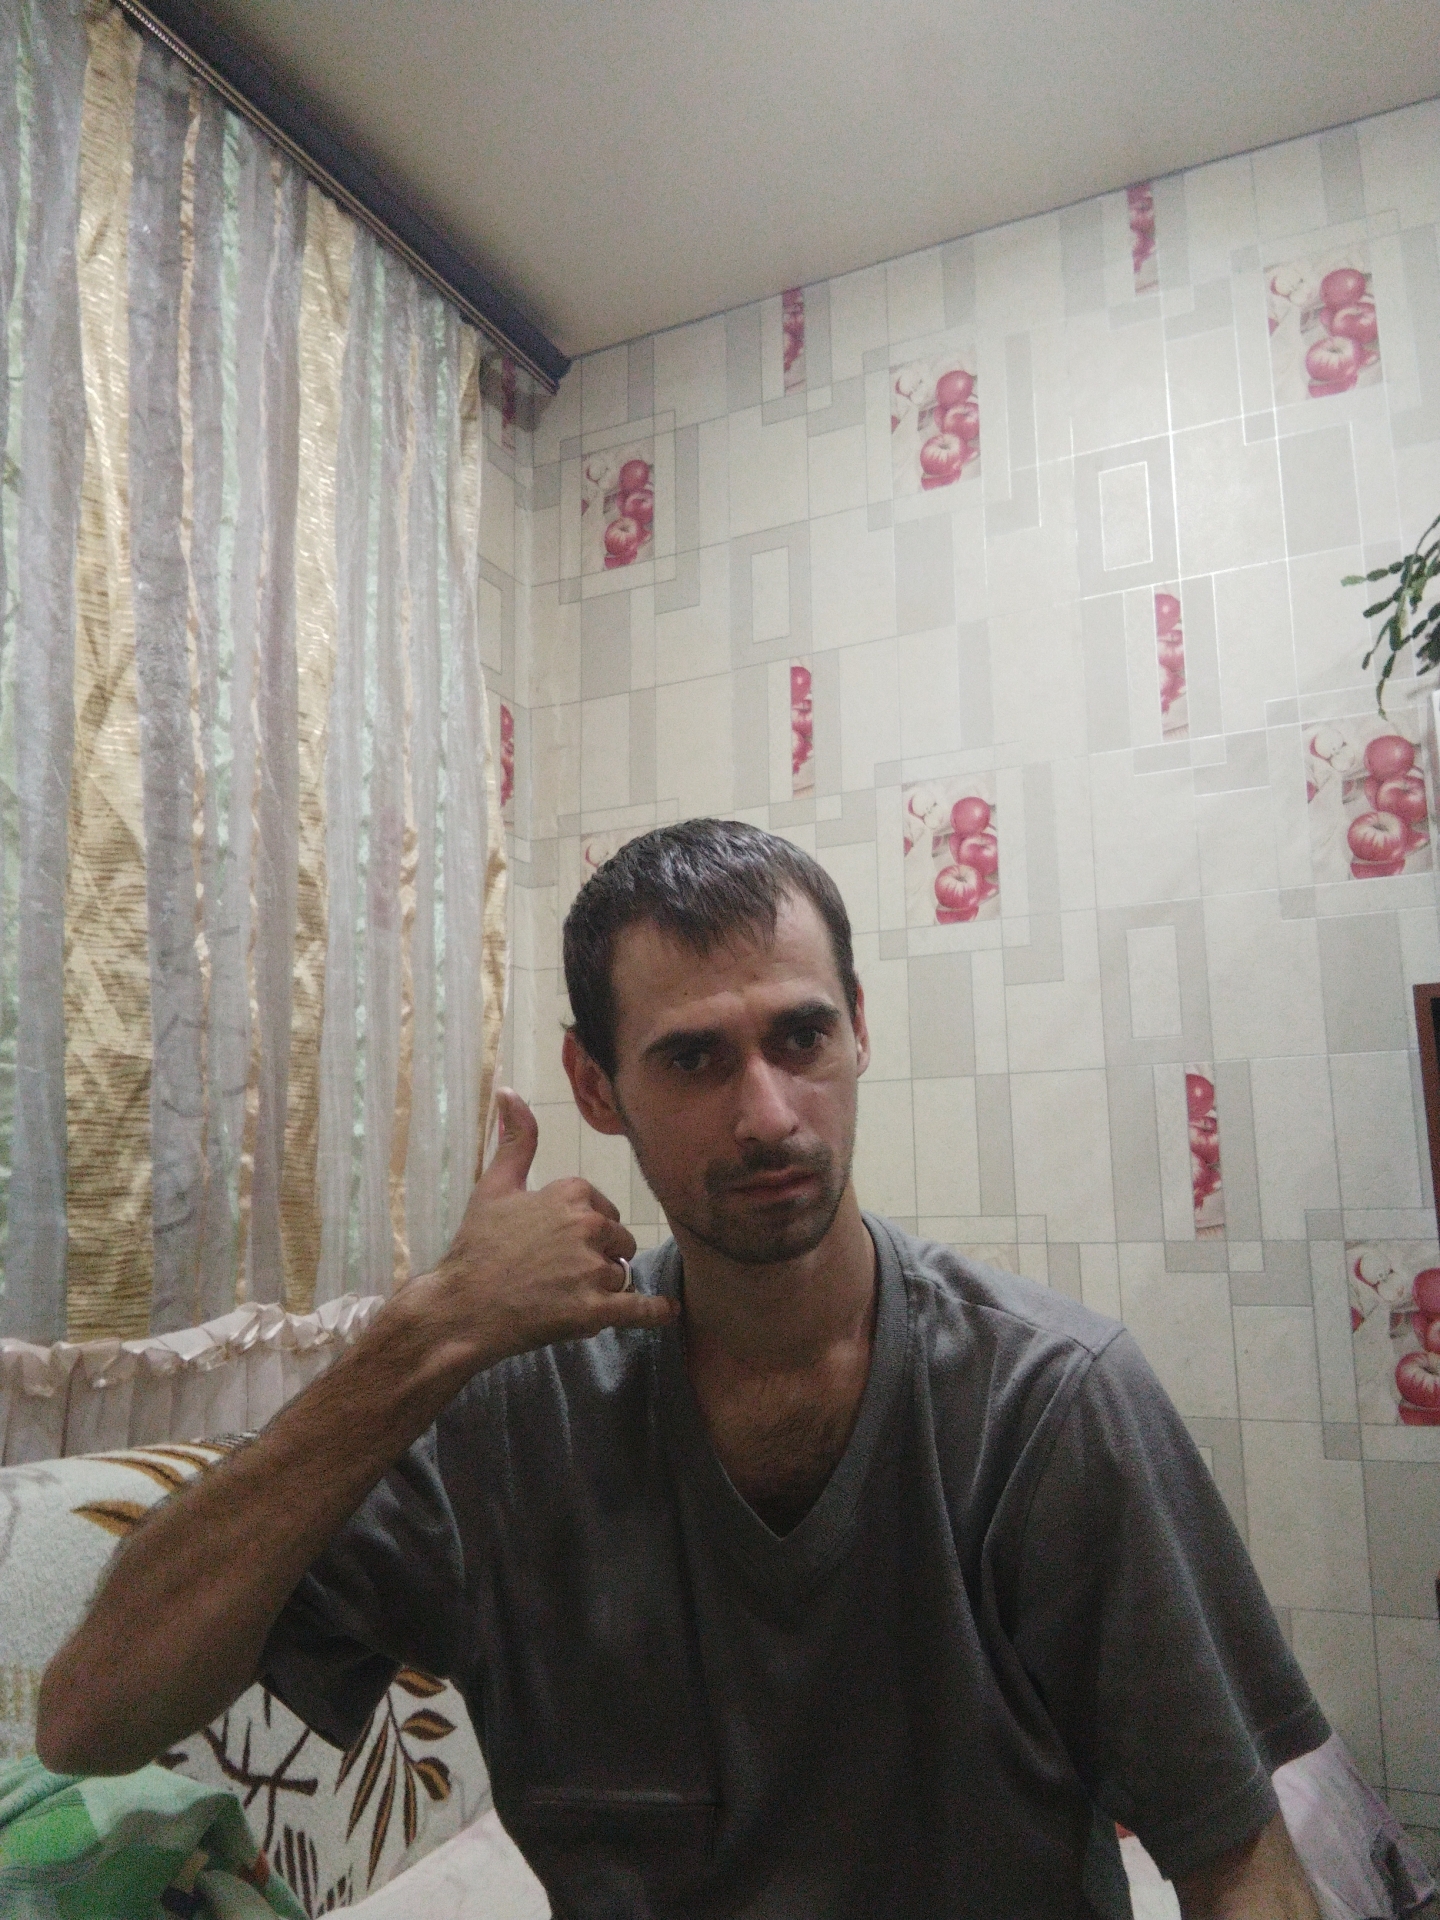
Label: noise